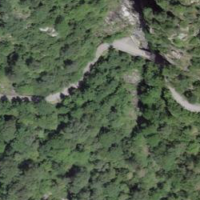
EUNIS habitat code: 44
Species observed at this site:
Argynnis paphia